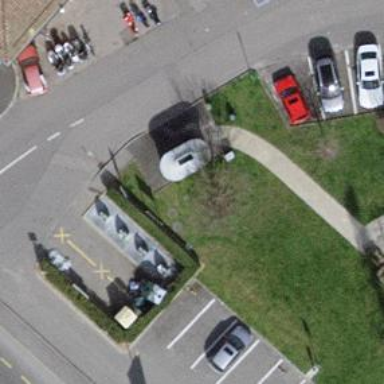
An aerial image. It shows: Recycling container in the area designated for recycling.